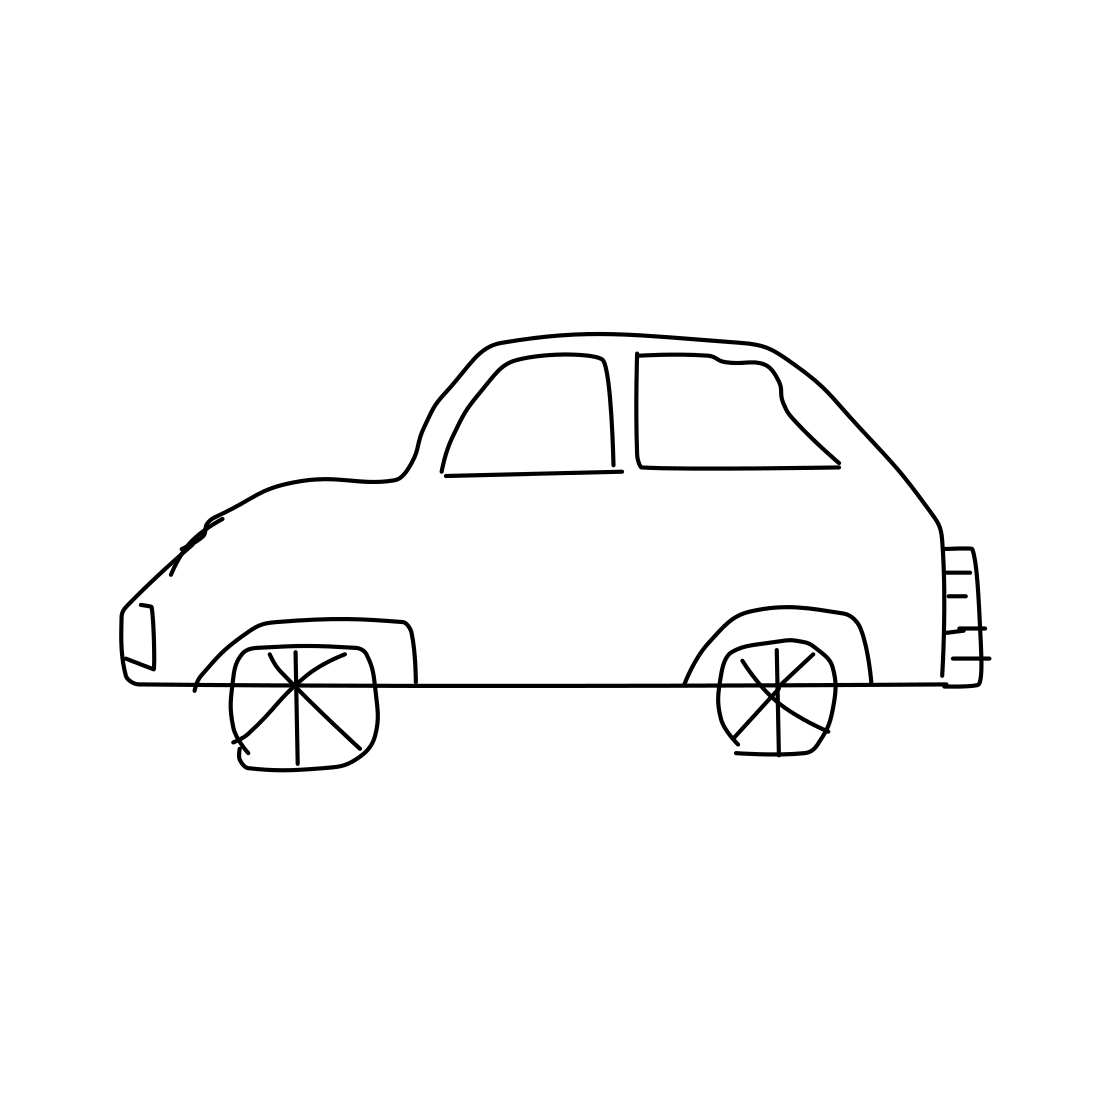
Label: car (sedan)